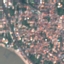
Land use / land cover: Residential